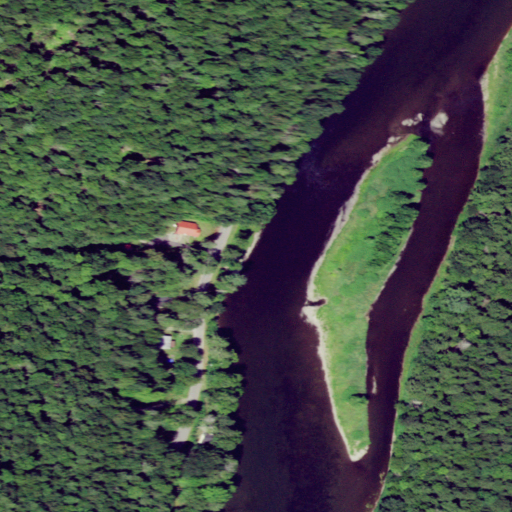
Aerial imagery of valley in New York named Cobas Hollow containing mixed forest, open water, open development, herbaceous wetlands, evergreen forest, deciduous forest, woody wetlands, low intensity development, and medium intensity development